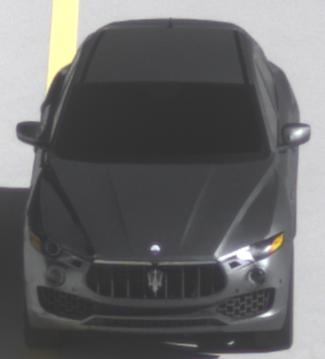
Make: Maserati
Model: Levante GT Hybrid
Detailed model: Levante
Model produced from: 2021/07
Model produced until: 2022/10
Doors: 4
Color: gray
Road condition: dry road
Daytime: morning or afternoon
Contrast: high contrast